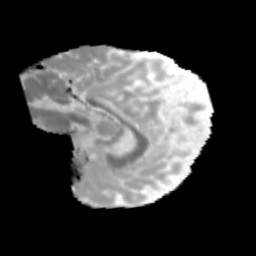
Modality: MD
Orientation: sagittal
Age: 9
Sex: male
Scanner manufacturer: siemens
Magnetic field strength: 3 T
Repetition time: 3.8 s
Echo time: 0.07 s